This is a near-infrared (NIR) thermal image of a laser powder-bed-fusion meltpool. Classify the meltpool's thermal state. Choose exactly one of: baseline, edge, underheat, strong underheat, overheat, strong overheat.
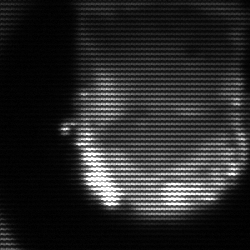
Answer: baseline